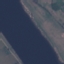
Land use / land cover: River